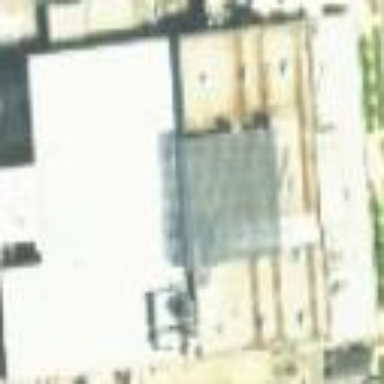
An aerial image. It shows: Building.